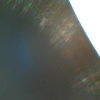
Label: sunburn